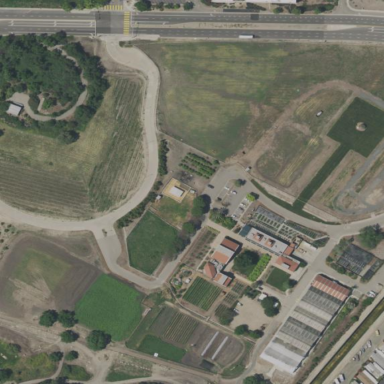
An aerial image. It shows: University on farmland.